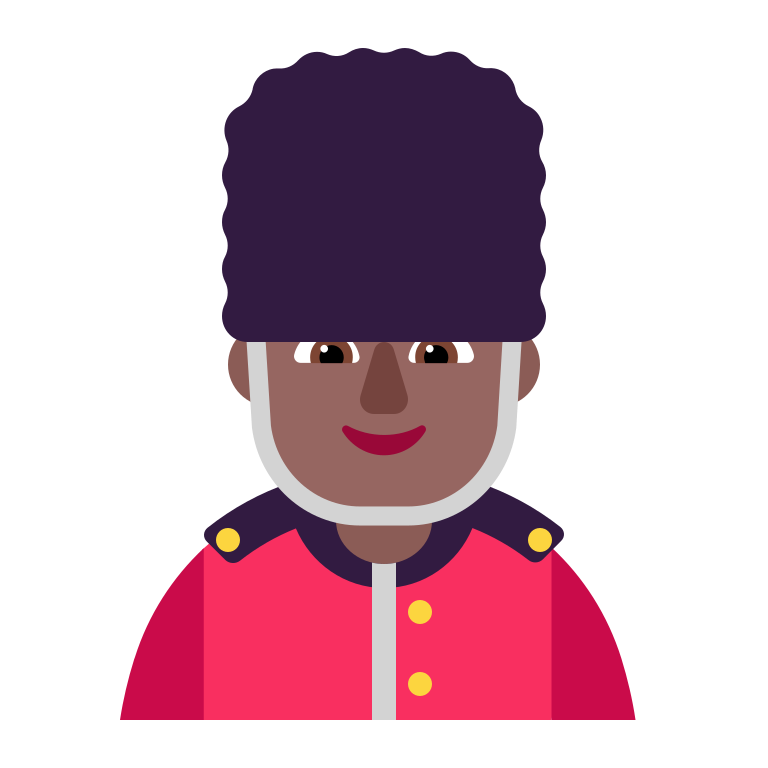
man guard flat  dark